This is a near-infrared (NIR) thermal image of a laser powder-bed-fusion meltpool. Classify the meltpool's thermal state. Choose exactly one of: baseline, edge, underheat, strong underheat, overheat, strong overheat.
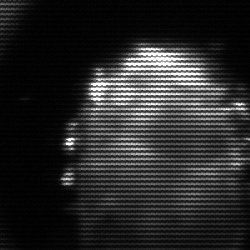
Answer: baseline